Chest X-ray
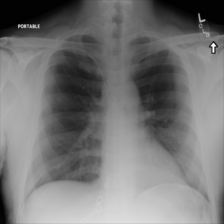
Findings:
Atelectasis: negative
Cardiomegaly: negative
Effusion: negative
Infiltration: negative
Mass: negative
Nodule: negative
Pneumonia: negative
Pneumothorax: negative
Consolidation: negative
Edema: negative
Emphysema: negative
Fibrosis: negative
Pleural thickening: negative
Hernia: negative